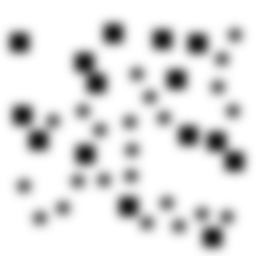
Squares: 15
Triangles: 0
Stars: 23
Total shapes: 38